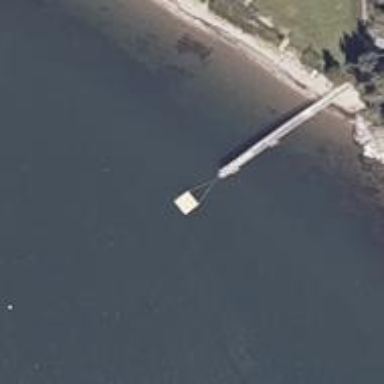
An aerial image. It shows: Pier with mooring facilities.